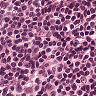
Metastatic tissue present: no